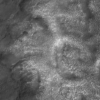
Label: not_dusty